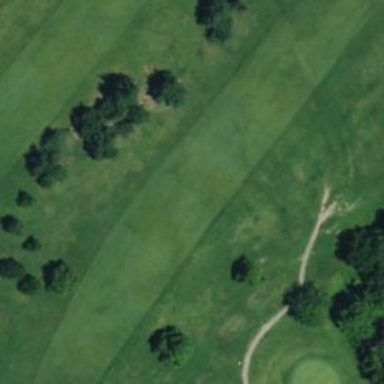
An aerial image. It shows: Grassy golf fairway.